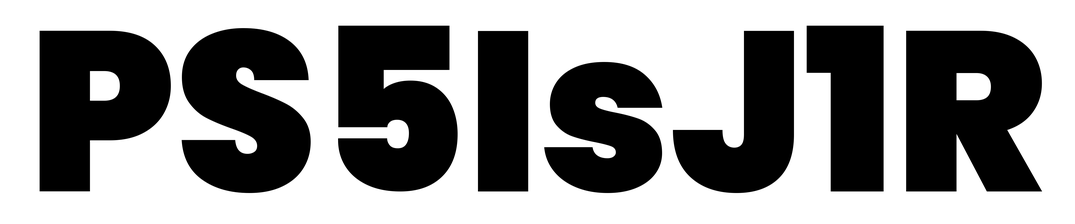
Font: Poppins-Black